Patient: sex M, age 65
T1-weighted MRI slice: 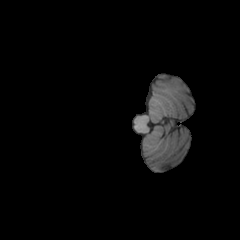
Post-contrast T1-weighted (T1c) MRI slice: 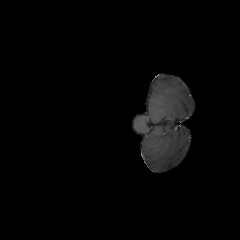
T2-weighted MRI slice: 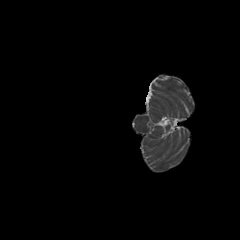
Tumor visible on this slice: no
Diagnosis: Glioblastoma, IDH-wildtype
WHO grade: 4